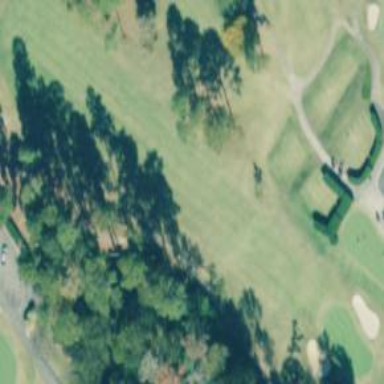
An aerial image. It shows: Golf fairway in the image.